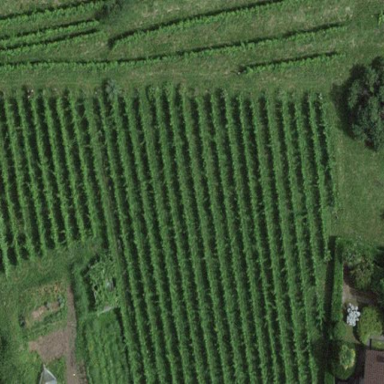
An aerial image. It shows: Vineyard with grape crops.